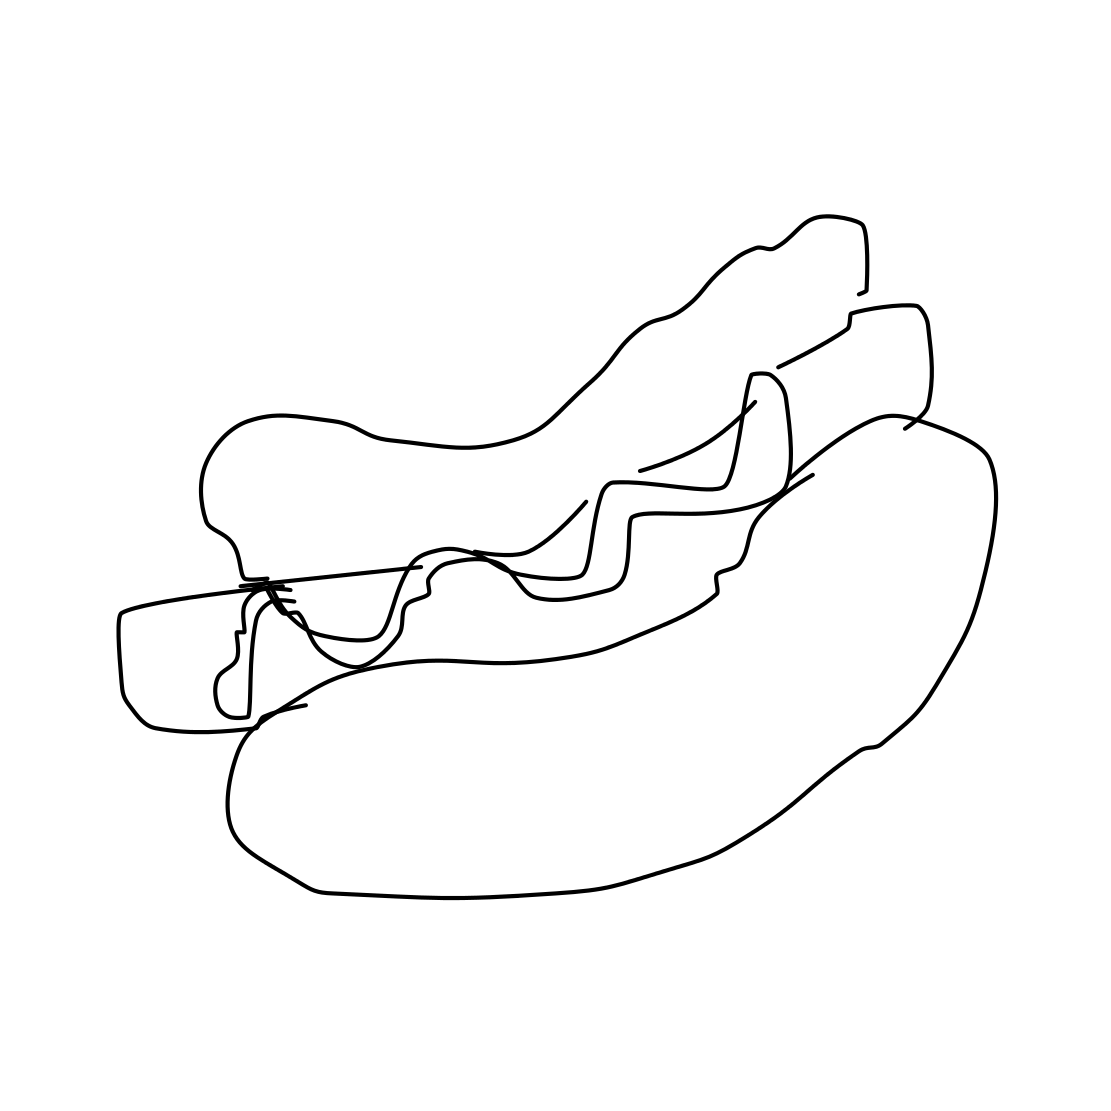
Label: hot-dog